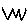
Label: zigzag